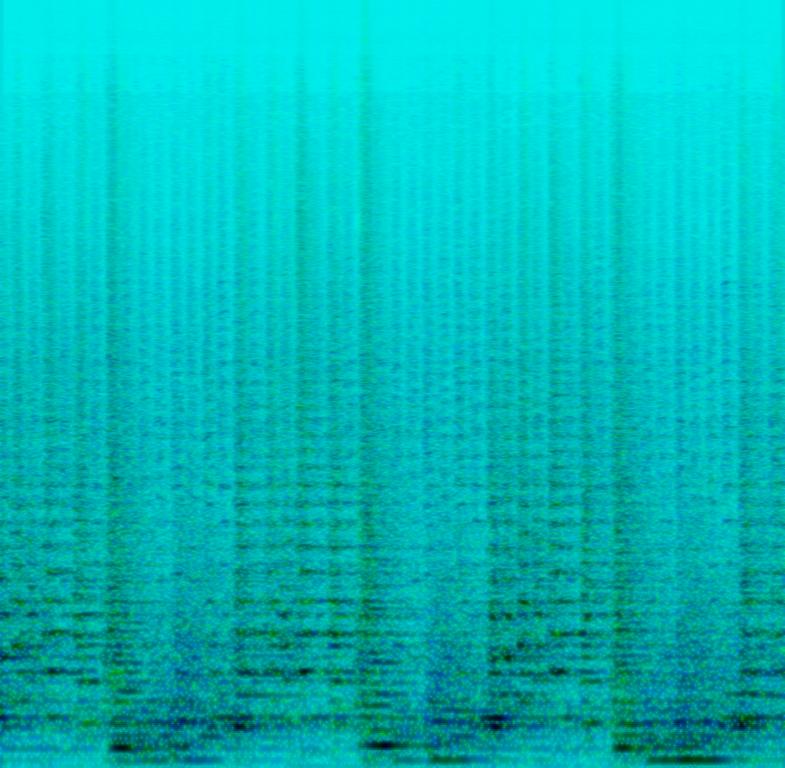
This clip would be suitable for a movie soundtrack during a scene that is thrilling, intense, exciting and fueled with adrenaline. The music is played by an orchestra, with several layers of violin and brass instruments. The song brings about an atmosphere that invites action.